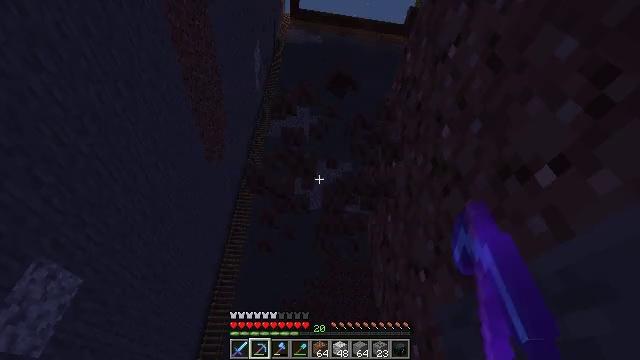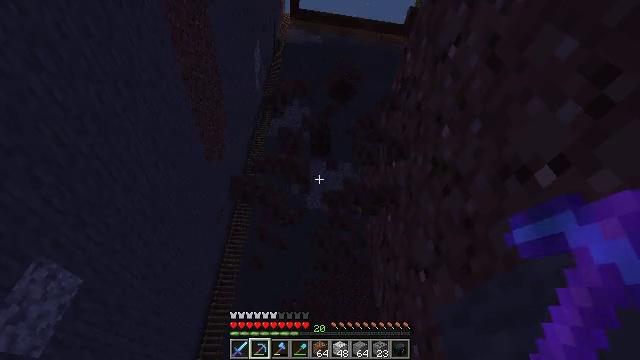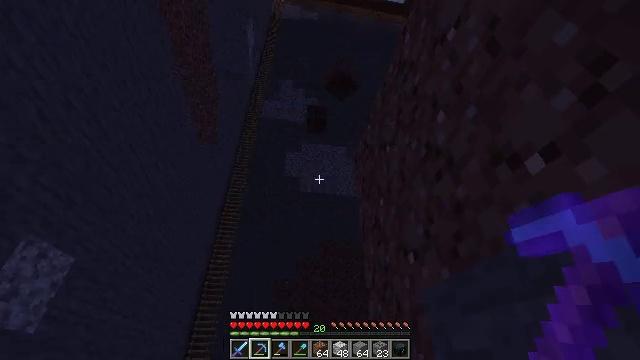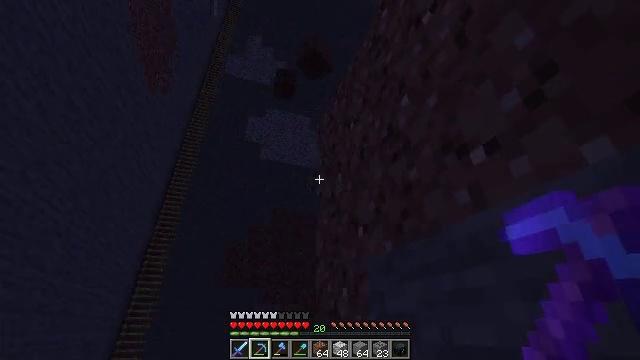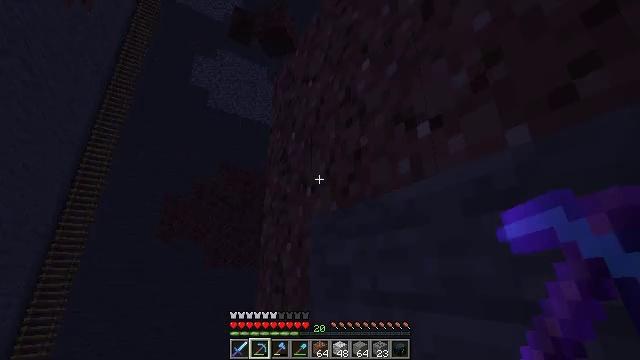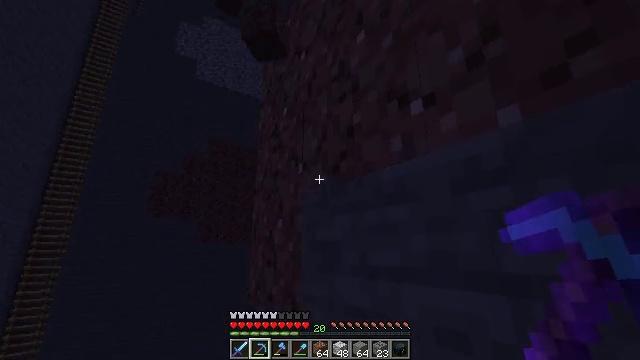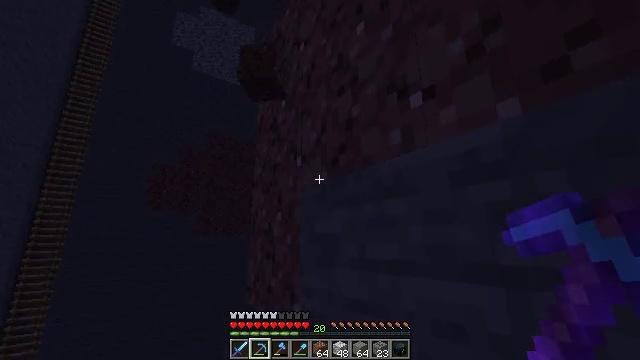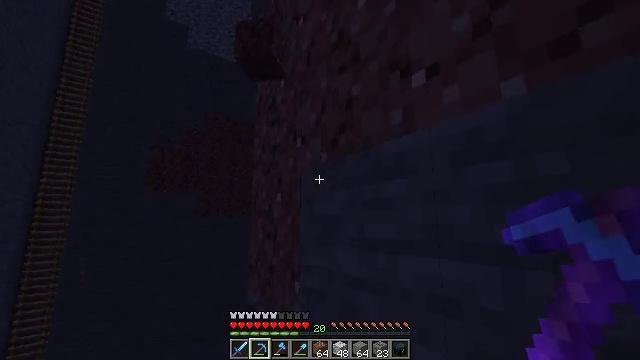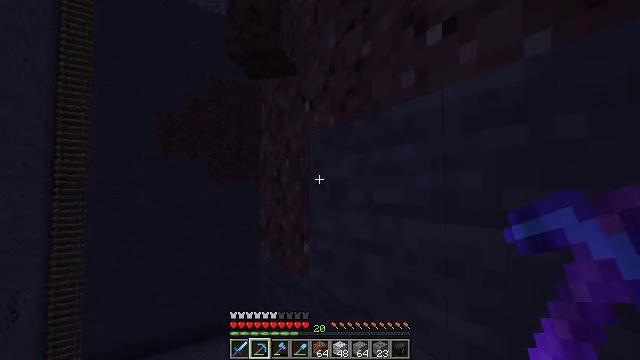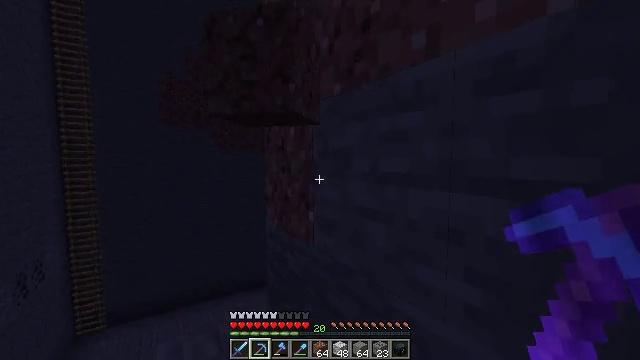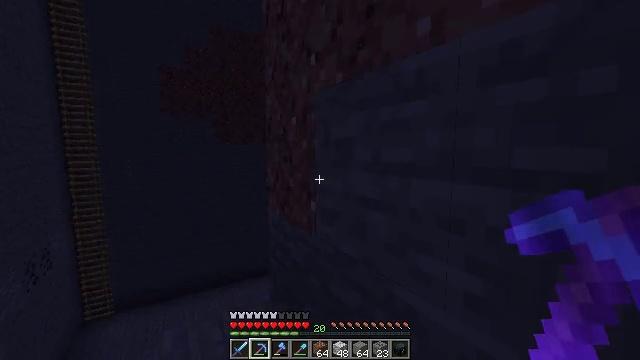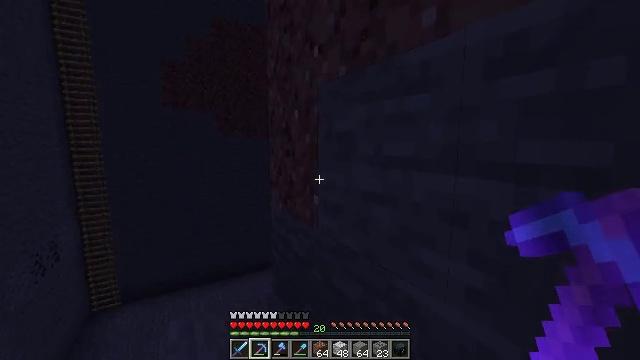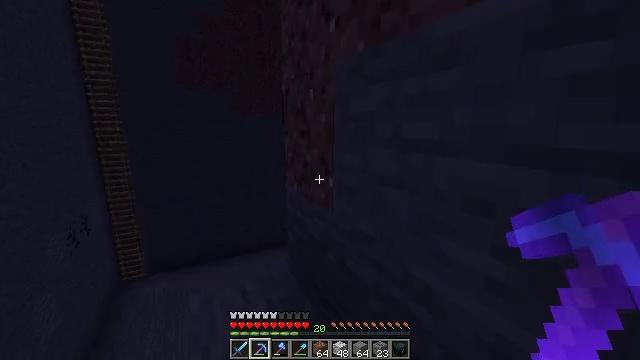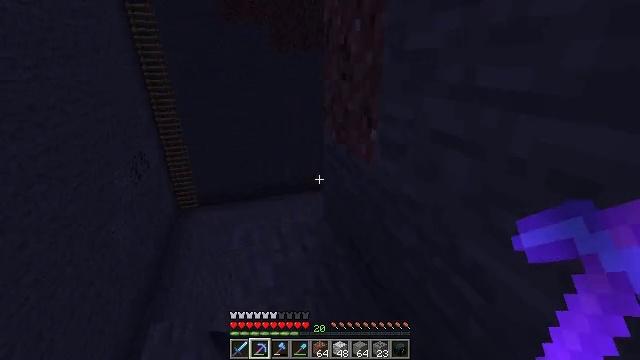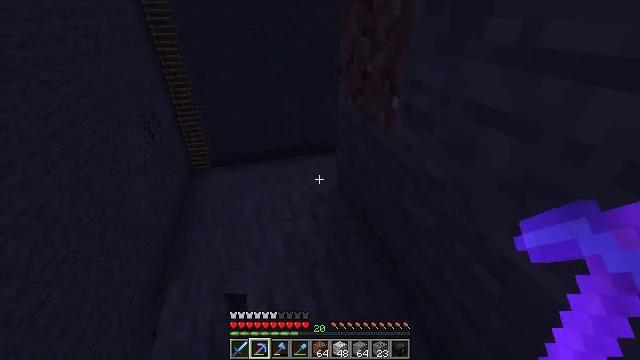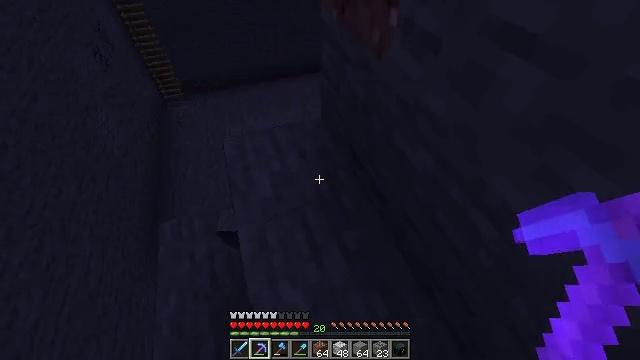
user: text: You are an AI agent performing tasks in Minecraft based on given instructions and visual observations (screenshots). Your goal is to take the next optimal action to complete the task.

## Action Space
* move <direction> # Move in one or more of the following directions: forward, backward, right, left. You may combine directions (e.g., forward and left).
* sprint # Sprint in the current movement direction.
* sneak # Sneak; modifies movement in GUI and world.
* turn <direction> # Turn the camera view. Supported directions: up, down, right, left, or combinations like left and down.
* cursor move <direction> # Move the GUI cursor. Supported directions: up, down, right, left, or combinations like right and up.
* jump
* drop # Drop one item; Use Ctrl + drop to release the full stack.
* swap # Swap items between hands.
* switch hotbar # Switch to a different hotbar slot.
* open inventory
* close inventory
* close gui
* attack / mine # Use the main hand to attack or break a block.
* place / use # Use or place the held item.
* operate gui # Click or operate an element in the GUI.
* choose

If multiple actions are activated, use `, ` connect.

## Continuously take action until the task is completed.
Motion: motion action
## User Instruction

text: Attack the white bed to collect it.
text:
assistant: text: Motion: attack / mine
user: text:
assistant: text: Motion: turn right and down
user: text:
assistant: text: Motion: turn right and down
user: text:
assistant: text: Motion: turn right and down
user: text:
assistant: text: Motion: turn right and down
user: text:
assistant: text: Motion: turn down
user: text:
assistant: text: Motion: turn down
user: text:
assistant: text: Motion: turn left and down
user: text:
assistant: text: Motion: turn left and down
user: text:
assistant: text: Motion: turn down
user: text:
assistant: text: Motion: turn down
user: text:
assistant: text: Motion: move forward, turn left and down
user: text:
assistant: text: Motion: move forward, turn left and down
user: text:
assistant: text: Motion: move forward, turn left and down
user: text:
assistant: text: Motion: move forward, turn right and down
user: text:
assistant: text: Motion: move forward, turn right and down
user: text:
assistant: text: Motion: turn right and down
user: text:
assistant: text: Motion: no_op
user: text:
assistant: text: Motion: no_op
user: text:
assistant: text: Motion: turn right
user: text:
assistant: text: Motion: turn right and up
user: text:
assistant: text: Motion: turn right and up
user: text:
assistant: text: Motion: turn right and down
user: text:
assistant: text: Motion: turn right and up
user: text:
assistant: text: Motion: turn right and up
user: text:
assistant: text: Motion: turn right
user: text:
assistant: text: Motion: no_op
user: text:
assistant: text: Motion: turn right and down, open inventory
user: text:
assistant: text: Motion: cursor move right and down, open inventory
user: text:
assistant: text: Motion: cursor move right and down